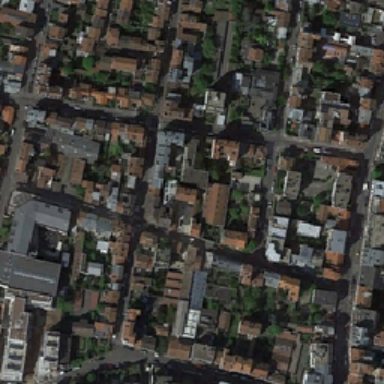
Crowded houses are divided into several blocks on the street .